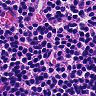
Metastatic tissue present: no